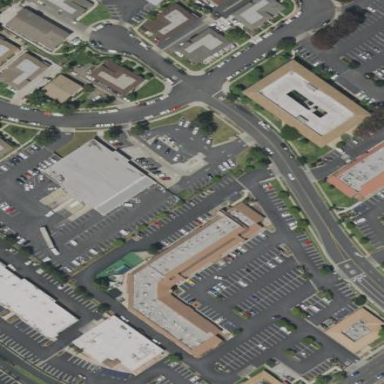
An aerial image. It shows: Retail area.